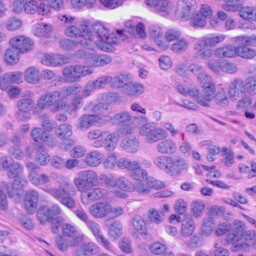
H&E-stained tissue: Ovarian